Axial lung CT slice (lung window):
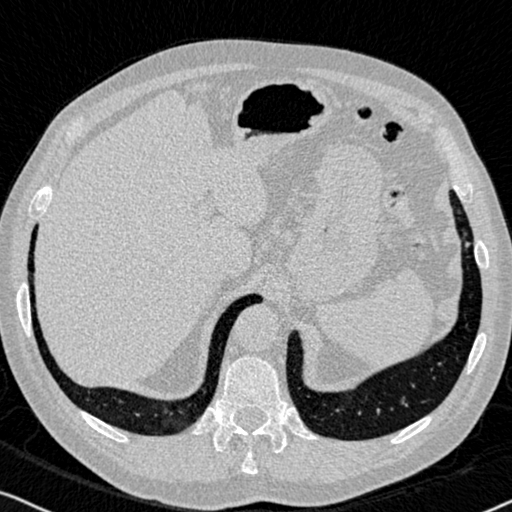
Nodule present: no